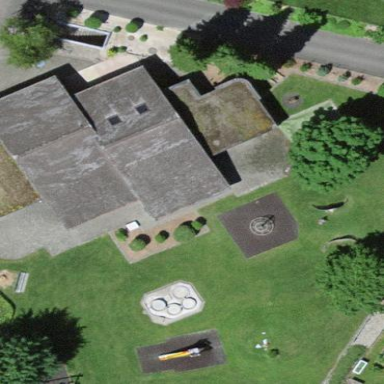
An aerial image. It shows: Kindergarten building.